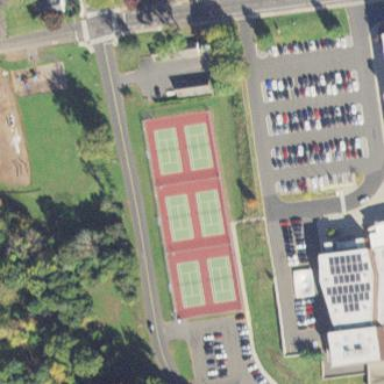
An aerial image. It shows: Tennis court on the leisure land pitch.